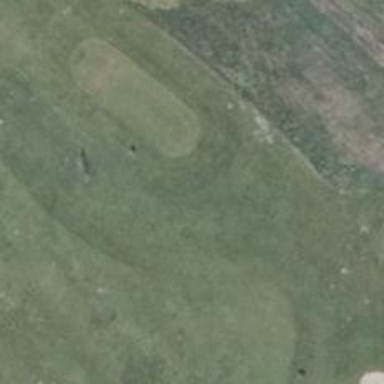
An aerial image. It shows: Golf tee.